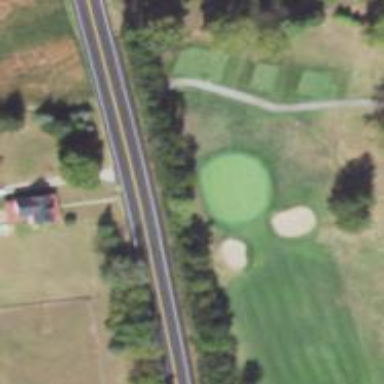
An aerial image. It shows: View of golf hole.